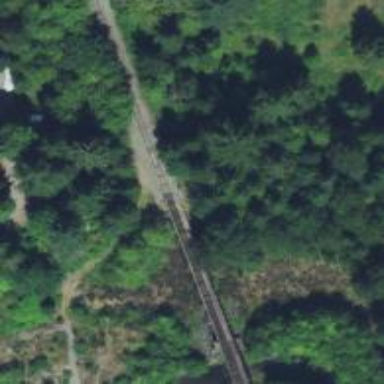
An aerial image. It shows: Preserved railway line with rails.